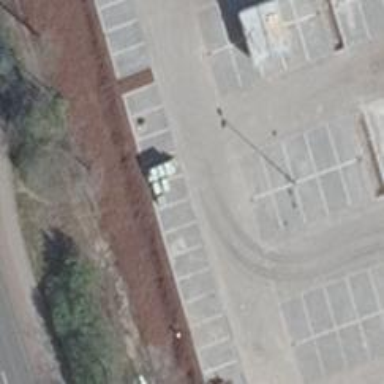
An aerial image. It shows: Asphalt parking aisle off service road.